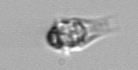
Label: Mesodinium